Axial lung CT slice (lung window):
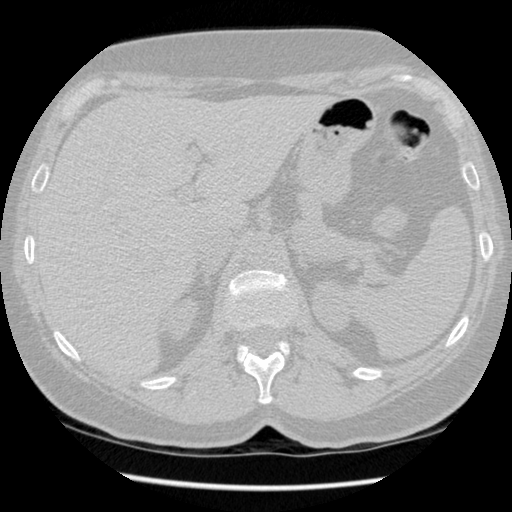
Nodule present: no